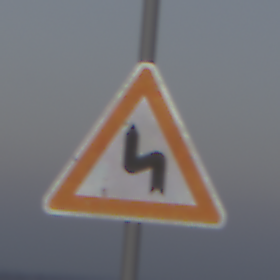
Verkehrszeichen: DoppelkurveZunaechstLinks
Umgebung: Outdoor, Suburban
Tageszeit: SunriseSunset
Wetter: Clear
Licht: Natural
Jahreszeit: NotSpecified
Kontrast: LowContrast